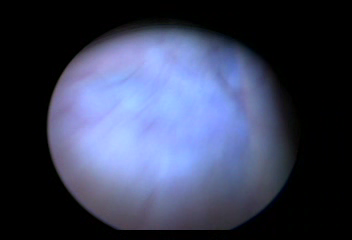
Modality: BLC
Class: Normal mucosa
Bladder cancer association: No